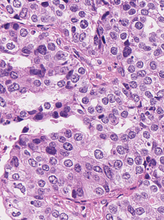
Tumor epithelial tissue: yes
Tumor-associated stroma tissue: yes
Normal tissue: no